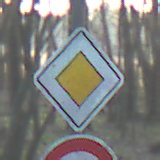
Verkehrszeichen: Vorfahrtsstrasse
Zusatzzeichen unten: UeberholverbotKraftfahrzeuge
Umgebung: Outdoor, Nature
Tageszeit: SunriseSunset
Wetter: Clear
Licht: Natural
Jahreszeit: Winter
Kontrast: LowContrast